Question: Currently I'm removing bullets when either:
- - -
for instance:

I remove the bullet on any of those scenarios, which most often works, however randomly the script pulls up the error above:
'ValueError: list.remove(x): x not in list'
This happens even after the script working previously
Current script:
'''
class Range_Enemy(Enemy):
def __init__(self,x,y,health,x_speed,image):
super().__init__(x,y,health,x_speed,image)
# extra variables
self.shoot_last = 0
self.bullet_speed = 5
self.bullet_y_vel = -1
self.bullet_grav = 0.05
self.bullets_right = []
self.bullets_left = []
self.bullet_colour = (0,255,0)
def personal_update(self,world):
# checks enemy pos and changes depending on distance from player
if self.rect.x > player.rect.x + 300:
self.x_speed = -2
elif self.rect.x < player.rect.x -300:
self.x_speed = 2
elif self.rect.x < player.rect.x + 300:
self.x_speed = 0
elif self.rect.x > player.rect.x - 300:
self.x_speed = 0
# shoots every scheduled tick
shoot_now = p.time.get_ticks()
if shoot_now - self.shoot_last > 1500:
self.bullet_y_vel = -1.5
right_bullet = p.Rect(self.rect.x,self.rect.y + 5,8,4)
left_bullet = p.Rect(self.rect.x + 20,self.rect.y + 5,8,4)
self.bullets_right.append(right_bullet)
self.bullets_left.append(left_bullet)
self.shoot_last = shoot_now
# gets every bullet
for bullet in self.bullets_right:
# checks any collision
if bullet.colliderect(player):
player.health -= 1
self.bullets_right.remove(bullet)
for tile in world.tile_list:
if tile[1].colliderect(bullet):
self.bullets_right.remove(bullet)
if bullet.x > WIDTH:
self.bullets_right.remove(bullet)
# applies movement to bullet
bullet.x += self.bullet_speed
# applies gravity to bullet
self.bullet_y_vel += self.bullet_grav
bullet.y += self.bullet_y_vel
p.draw.rect(WIN,self.bullet_colour,bullet)
for bullet in self.bullets_left:
# checks for any collision
if bullet.x < 0:
self.bullets_left.remove(bullet)
if bullet.colliderect(player):
player.health -= 1
self.bullets_left.remove(bullet)
for tile in world.tile_list:
if tile[1].colliderect(bullet):
self.bullets_left.remove(bullet)
# applies movement to bullet
bullet.x -= self.bullet_speed
# applies gravity to bullet
self.bullet_y_vel += self.bullet_grav
bullet.y += self.bullet_y_vel
p.draw.rect(WIN,self.bullet_colour,bullet)
'''
This creates an enemy which shoots bullets both right and left in a small curve.
I don't understand why this error comes up as it only removes the bullet from the list when one of the collisions is met, and this usually works. It is only randomly this error occurs however ruins the whole dynamic of the game.
The error suggests that the script is removing a bullet which doesn't exist, so is there a way to check if the bullet doesn't exist then just passes, or is there a way to simply stop this from happening?
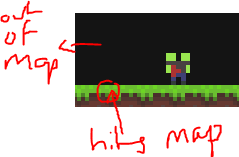
Answer: Two things: First, you should put bullets you remove into another temporary list so that you don't skip over bullets while iterating. Second, you should 'continue' after removing a bullet / marking a bullet for removal, as otherwise, multiple conditions might be true, yet the bullet doesn't exist when you try to remove it.
Here's the for loop for the right bullets with the fixes above: (you can adapt this for the left bullets)
'''
# Temporary list of bullets to remove
to_be_removed_bullets_right = []
# gets every bullet
for bullet in self.bullets_right:
# checks any collision
if bullet.colliderect(player):
player.health -= 1
to_be_removed_bullets_right.append(bullet)
continue
# Flag for noting the bullet was removed because Python doesn't have
# labeled loops
bullet_removed = False
for tile in world.tile_list:
if tile[1].colliderect(bullet):
bullet_removed = True
to_be_removed_bullets_right.append(bullet)
break
if bullet_removed:
continue
# Alternatively, you could do this
# if any(tile[1].colliderect(bullet) for tile in world.tile_list):
# to_be_removed_bullets_right.append(bullet)
# continue
if bullet.x > WIDTH:
to_be_removed_bullets_right.append(bullet)
continue
# applies movement to bullet
bullet.x += self.bullet_speed
# applies gravity to bullet
self.bullet_y_vel += self.bullet_grav
bullet.y += self.bullet_y_vel
p.draw.rect(WIN,self.bullet_colour,bullet)
# Remove bullets marked for removal
for bullet in to_be_removed_bullets_right:
self.bullets_right.remove(bullet)
'''